Field crop: maize
Growth stage: 2
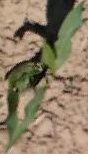
Species: maize